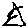
Label: triangle